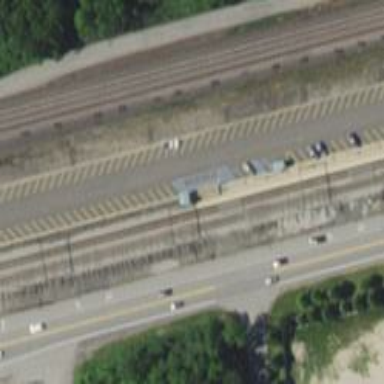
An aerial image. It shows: Railway with contact line electrification. The railway uses interlaced tracks.